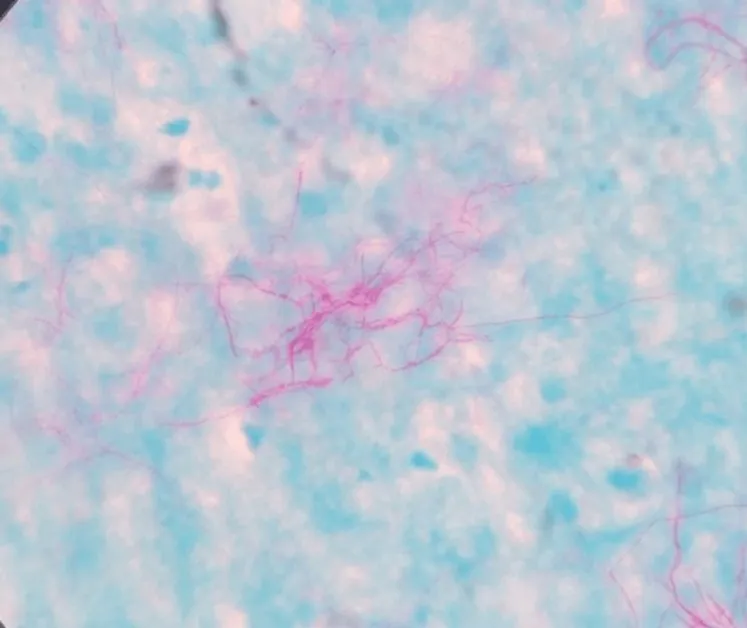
Modified Ziehl-Neelsen stain (1% sulphuric acid (H2SO4)) of the pleural fluid, showing pink-colored branching acid-fast filamentous bacilli suggestive of Nocardia species.
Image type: pathology (acid_fast)